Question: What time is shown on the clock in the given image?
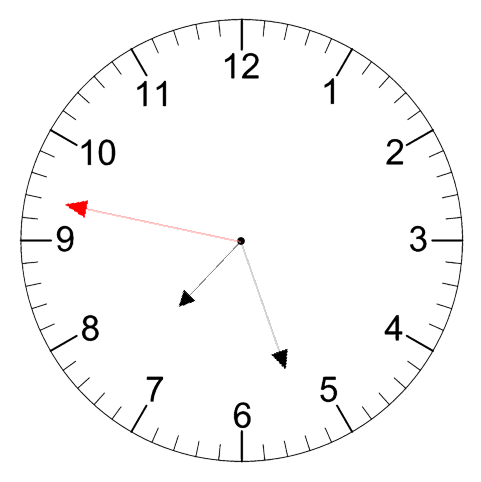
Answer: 07:26:47